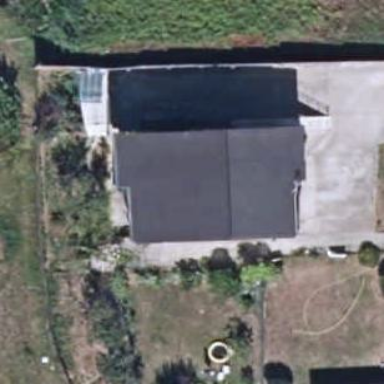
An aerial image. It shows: Simple house.